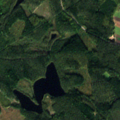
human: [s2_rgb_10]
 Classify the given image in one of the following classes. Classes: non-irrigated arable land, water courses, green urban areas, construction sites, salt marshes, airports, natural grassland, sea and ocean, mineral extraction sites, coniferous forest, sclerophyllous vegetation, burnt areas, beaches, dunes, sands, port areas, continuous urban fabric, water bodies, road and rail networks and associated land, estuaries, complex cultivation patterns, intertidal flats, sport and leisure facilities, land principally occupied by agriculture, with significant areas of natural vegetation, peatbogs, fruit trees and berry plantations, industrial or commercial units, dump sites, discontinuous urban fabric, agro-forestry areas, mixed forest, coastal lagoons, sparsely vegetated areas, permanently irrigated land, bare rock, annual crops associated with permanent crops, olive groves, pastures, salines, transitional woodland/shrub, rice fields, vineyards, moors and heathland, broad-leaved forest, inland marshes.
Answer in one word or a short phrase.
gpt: coniferous forest, mixed forest